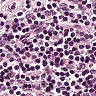
Metastatic tissue present: no